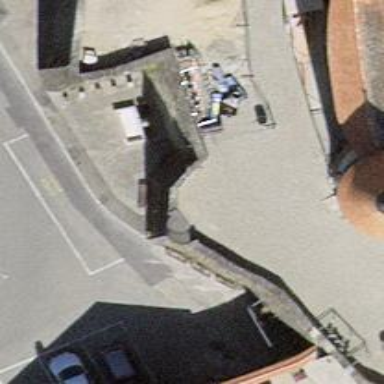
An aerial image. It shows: Historical wall that serves as city walls.